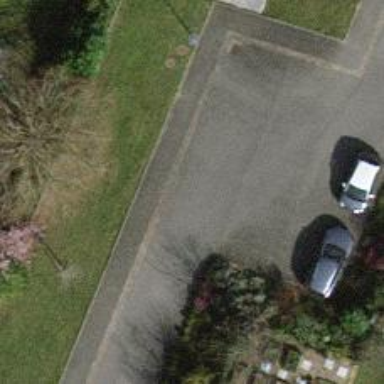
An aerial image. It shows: Smooth asphalt road in residential area.